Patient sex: F
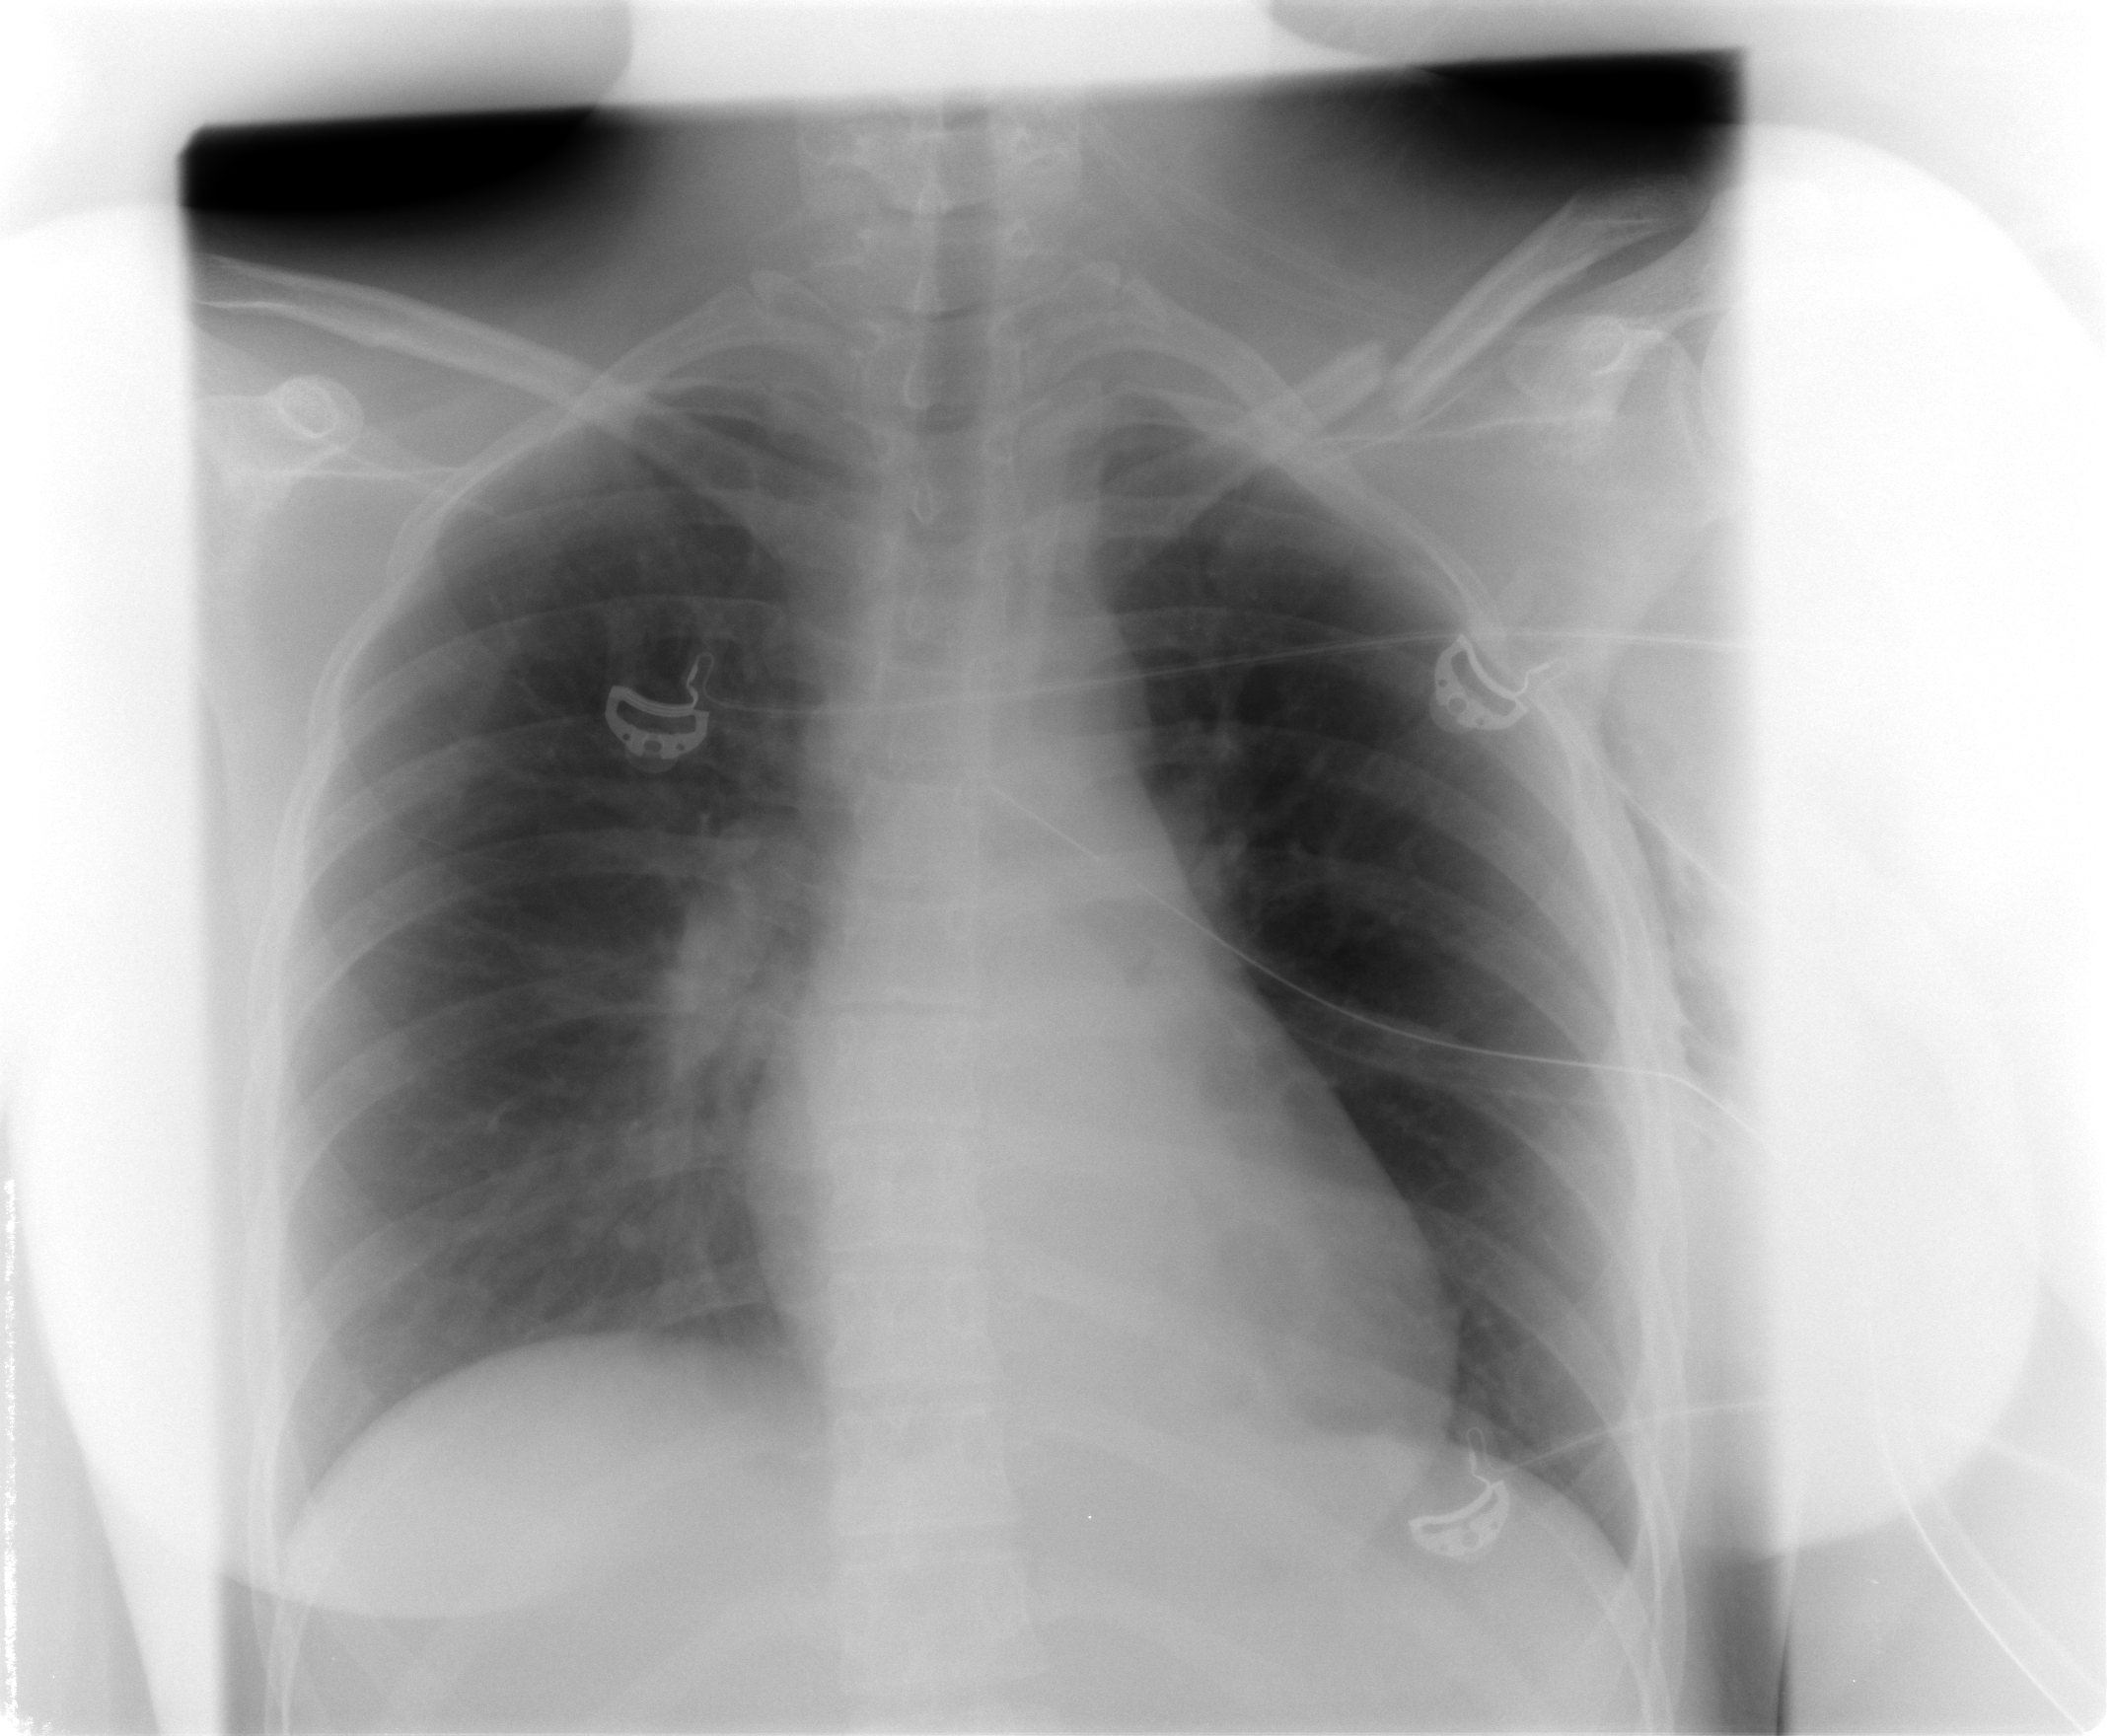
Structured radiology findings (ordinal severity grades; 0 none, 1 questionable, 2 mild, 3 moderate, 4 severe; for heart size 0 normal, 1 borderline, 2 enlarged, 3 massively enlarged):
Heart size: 0
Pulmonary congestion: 1
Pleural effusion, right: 0
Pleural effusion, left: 0
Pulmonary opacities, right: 1
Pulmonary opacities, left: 0
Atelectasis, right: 2
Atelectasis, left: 2